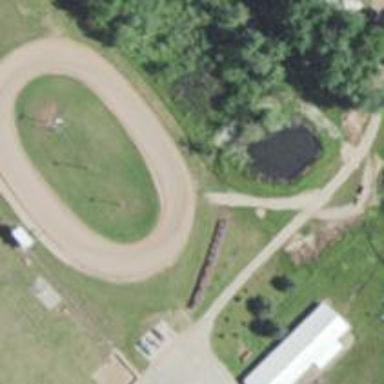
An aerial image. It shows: Raceway for motor sports.